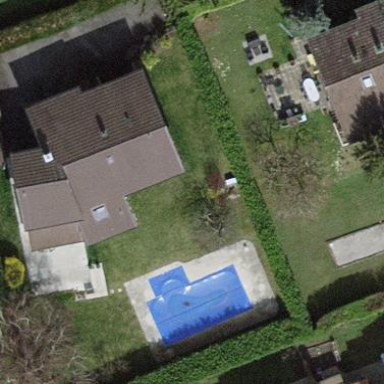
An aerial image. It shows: Garden surrounded by fence.